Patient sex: M
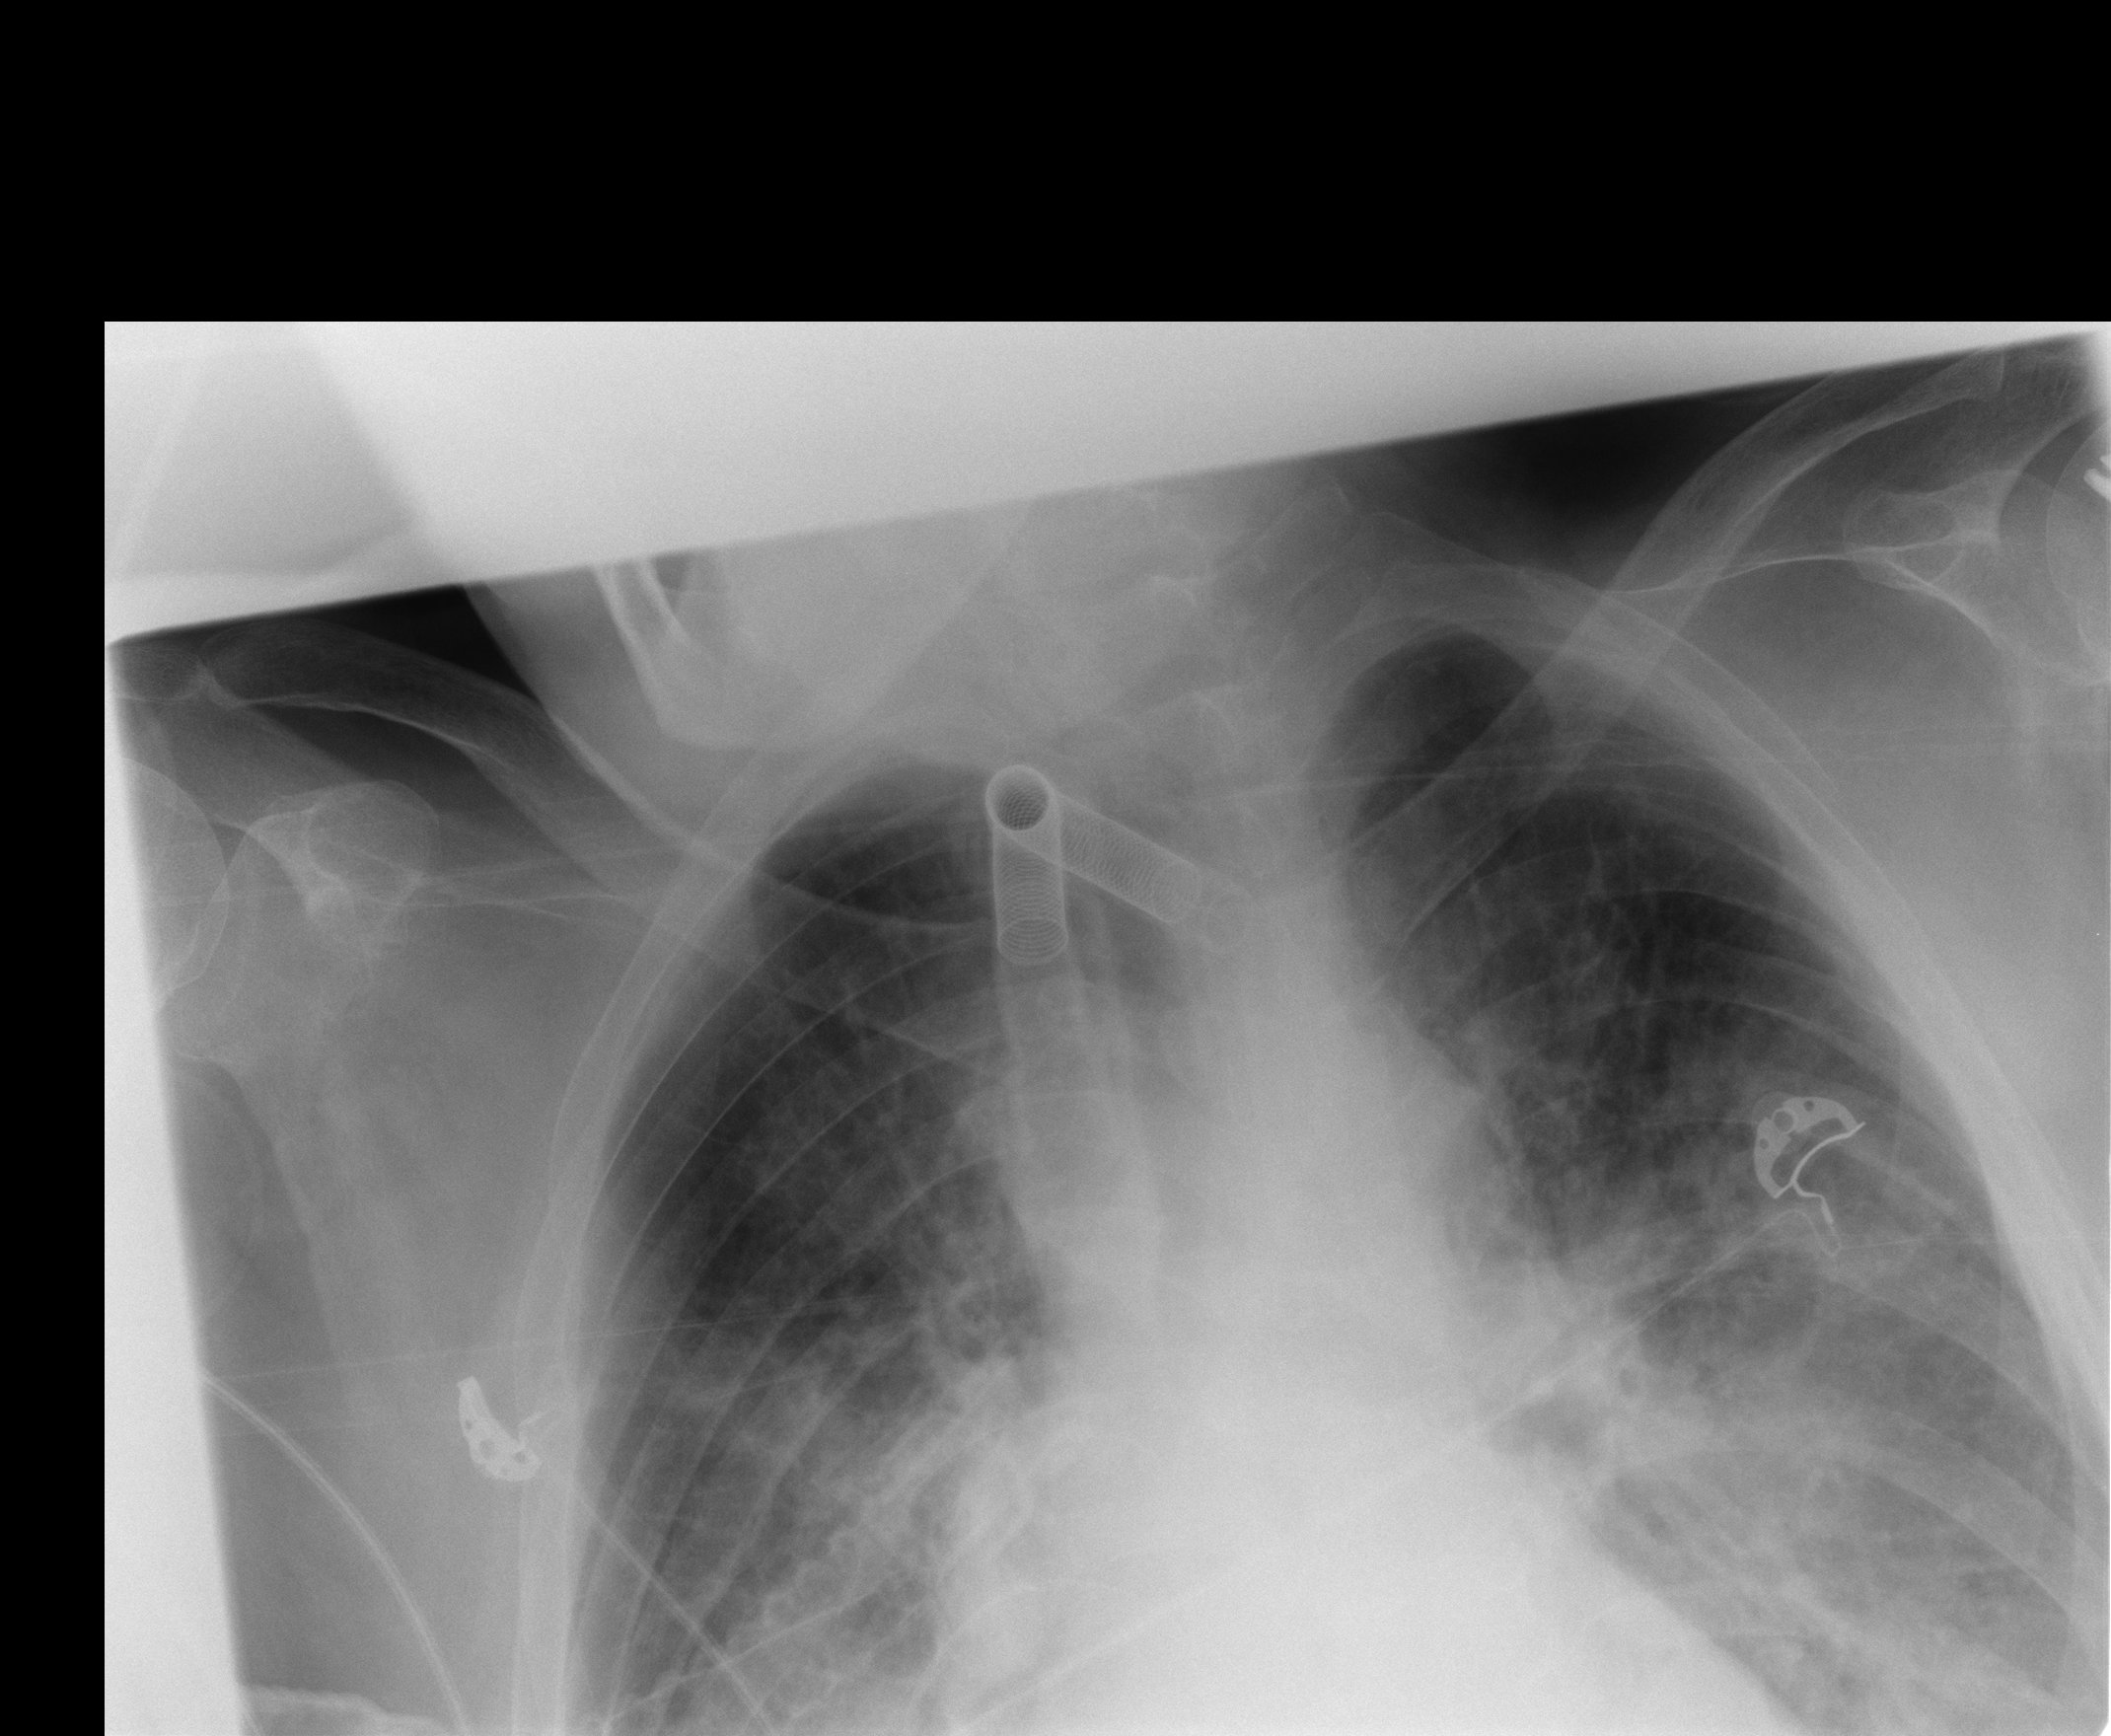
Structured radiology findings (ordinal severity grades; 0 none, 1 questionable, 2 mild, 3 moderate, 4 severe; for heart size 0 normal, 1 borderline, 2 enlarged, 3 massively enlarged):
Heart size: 2
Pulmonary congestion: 3
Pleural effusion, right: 3
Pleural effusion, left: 2
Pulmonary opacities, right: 3
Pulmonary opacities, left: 3
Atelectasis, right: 3
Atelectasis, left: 3